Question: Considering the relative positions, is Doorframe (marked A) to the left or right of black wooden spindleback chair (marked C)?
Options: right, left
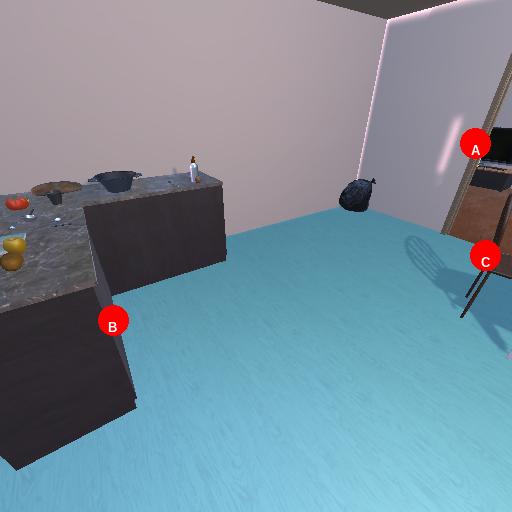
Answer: right